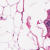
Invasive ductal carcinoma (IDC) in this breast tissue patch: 0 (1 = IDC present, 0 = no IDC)